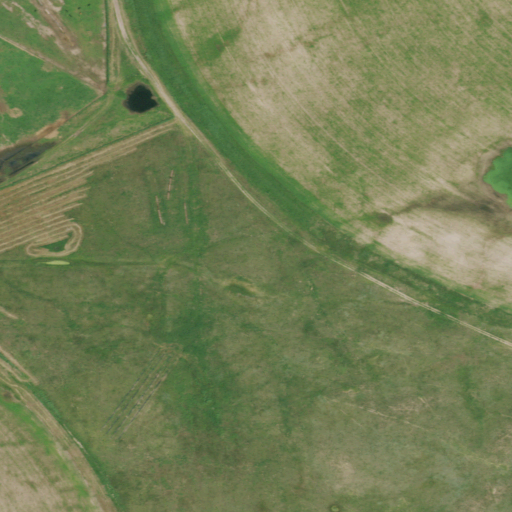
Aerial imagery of valley in Nebraska named Wright Valley containing grassland and cultivated crops